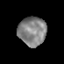
Tissue: prostate
Cell type: T cells
Senescence score: 0.2573
Nuclear area (px): 788
Mean DAPI intensity: 131.052